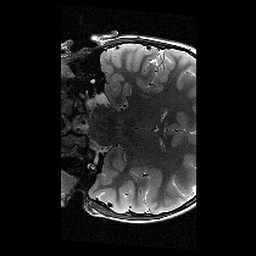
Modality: T2w
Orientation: coronal
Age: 10
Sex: female
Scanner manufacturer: siemens
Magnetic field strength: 3 T
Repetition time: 9.23 s
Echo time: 0.067 s